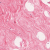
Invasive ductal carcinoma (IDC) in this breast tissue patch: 0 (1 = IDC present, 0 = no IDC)